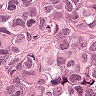
Metastatic tissue present: yes